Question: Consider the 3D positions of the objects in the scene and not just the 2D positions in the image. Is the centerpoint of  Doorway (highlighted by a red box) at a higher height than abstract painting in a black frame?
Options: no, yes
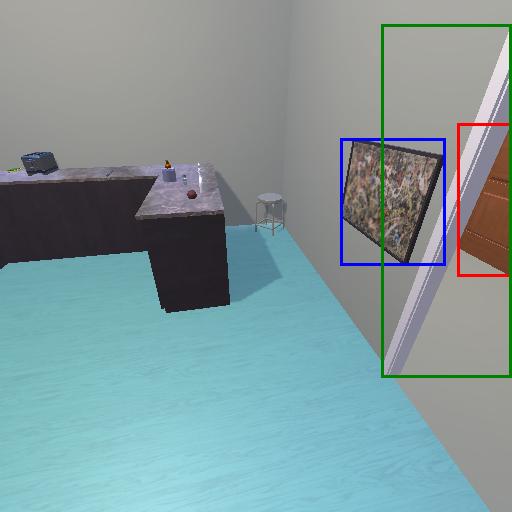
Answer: no